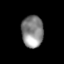
Tissue: skin
Cell type: Myeloid cells
Senescence score: 0.7361
Nuclear area (px): 674
Mean DAPI intensity: 137.89